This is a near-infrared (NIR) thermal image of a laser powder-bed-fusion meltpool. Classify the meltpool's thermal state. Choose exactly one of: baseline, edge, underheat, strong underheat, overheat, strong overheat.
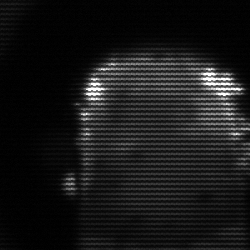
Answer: baseline